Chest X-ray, PA view. Patient: 61 years old, sex F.
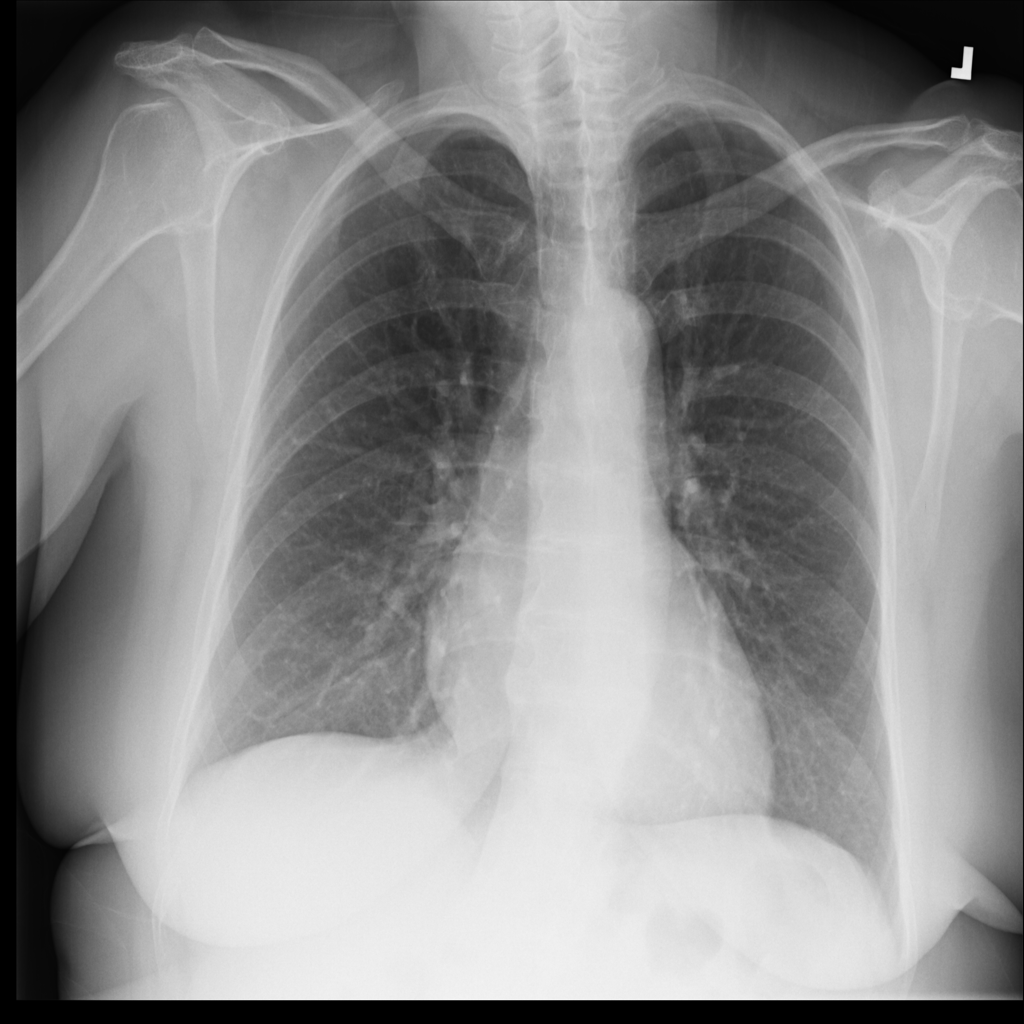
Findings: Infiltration